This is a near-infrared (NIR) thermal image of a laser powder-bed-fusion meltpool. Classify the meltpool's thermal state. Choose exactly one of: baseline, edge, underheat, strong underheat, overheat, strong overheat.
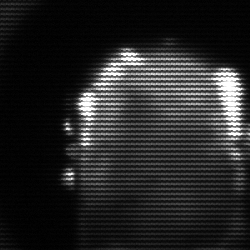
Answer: baseline